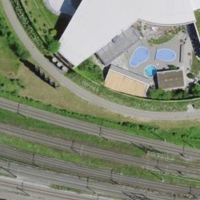
EUNIS habitat code: 54
Species observed at this site:
Salvia pratensis